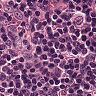
Metastatic tissue present: no